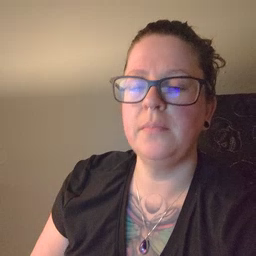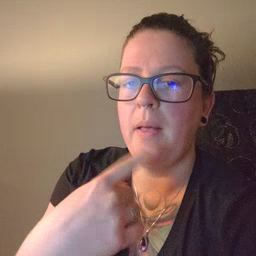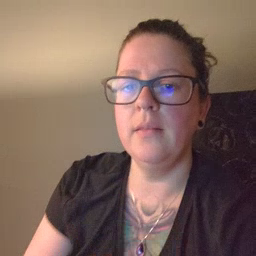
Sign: mouth